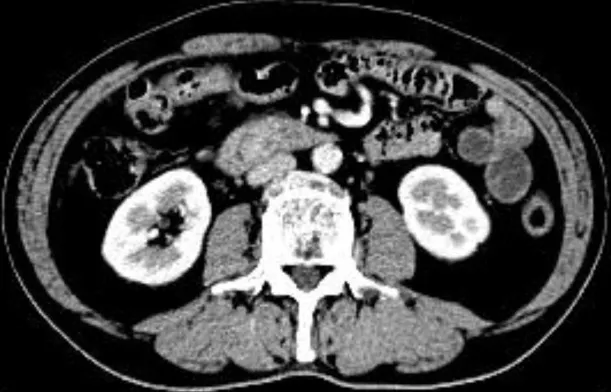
Contrast-enhanced computed tomography (CT) and endoscopic retrograde cholangiopancreatography (ERCP) of the patient in case 1. . A. Contrast-enhanced CT images revealed dilatation of the intra- and extra hepatic bile duct due to a low-density 10-mm mass within the lower bile duct.
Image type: radiology (ct)